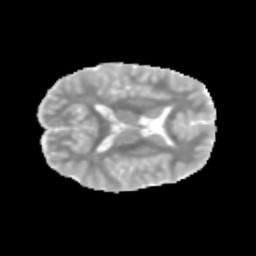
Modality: MD
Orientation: axial
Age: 10
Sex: male
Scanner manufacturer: siemens
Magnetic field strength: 3 T
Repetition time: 3.8 s
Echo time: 0.07 s